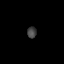
Tissue: prostate
Cell type: Fibroblasts
Senescence score: 0.7361
Nuclear area (px): 103
Mean DAPI intensity: 67.437